Chest X-ray. View position: AP
Patient age: 36
Patient sex: M
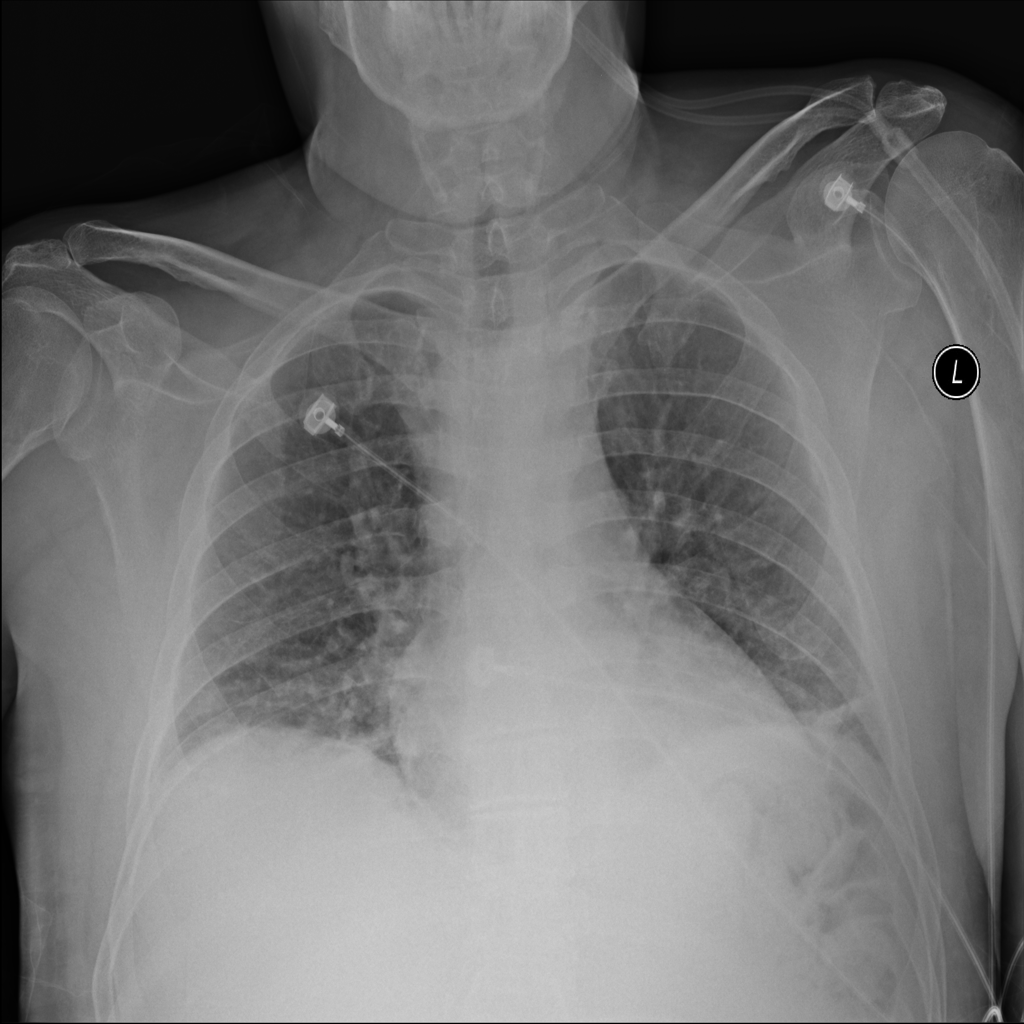
Finding: Pneumothorax